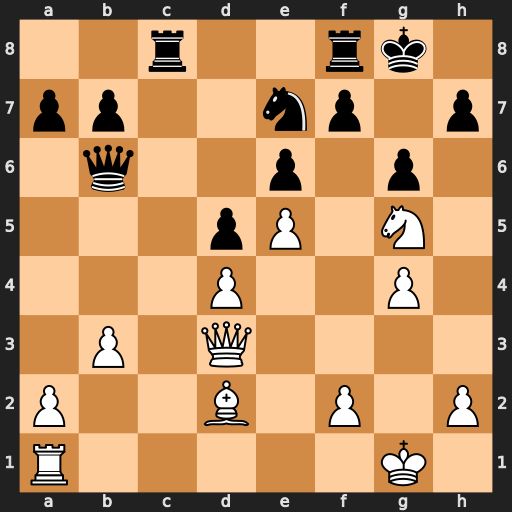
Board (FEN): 2r2rk1/pp2np1p/1q2p1p1/3pP1N1/3P2P1/1P1Q4/P2B1P1P/R5K1
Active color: w
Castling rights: -
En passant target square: -
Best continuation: Qh3 h5 gxh5